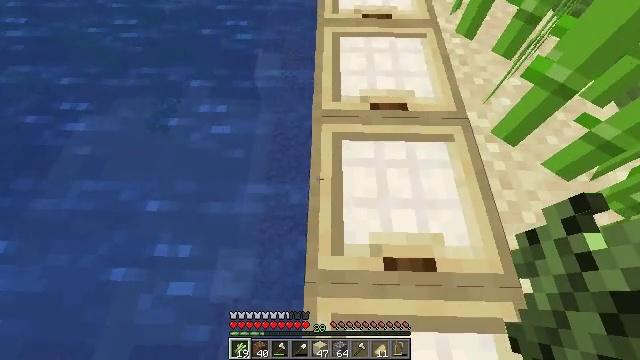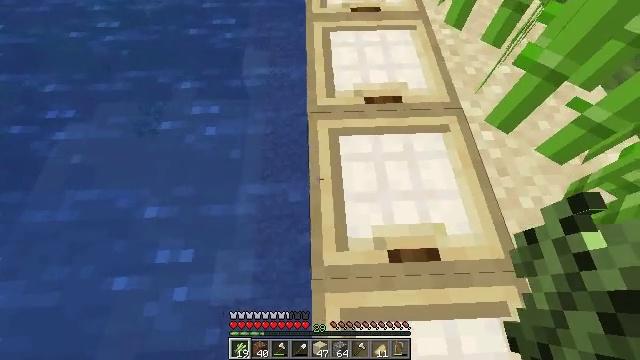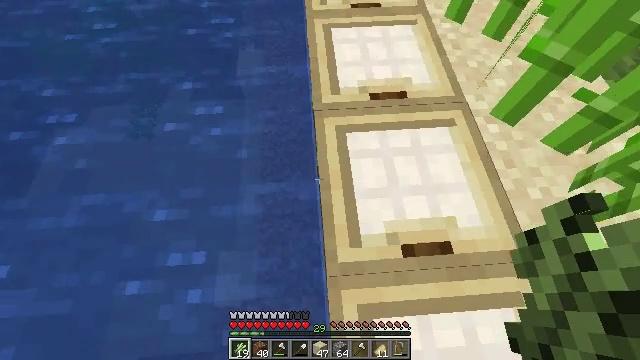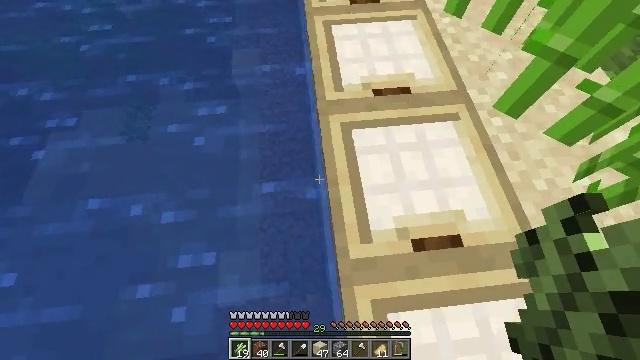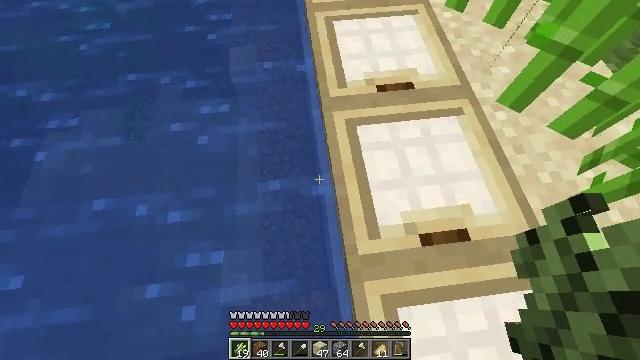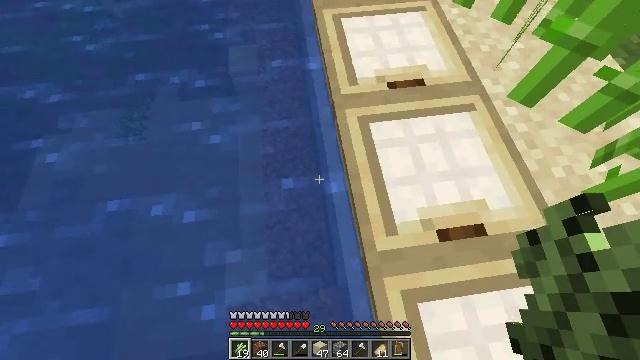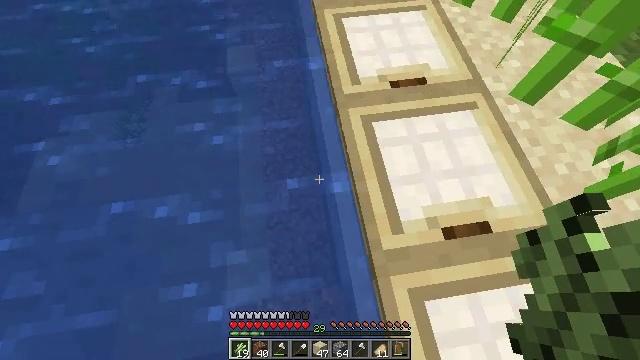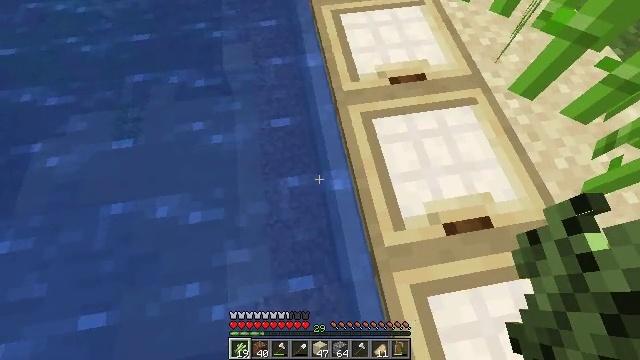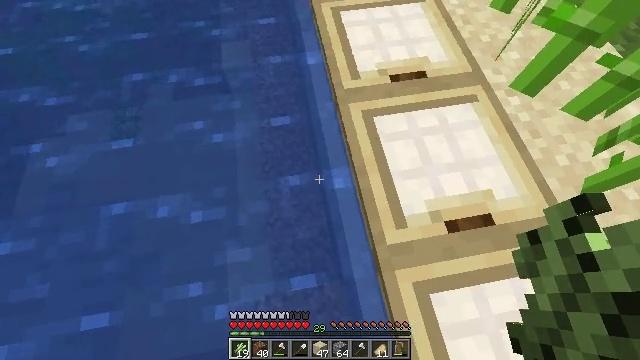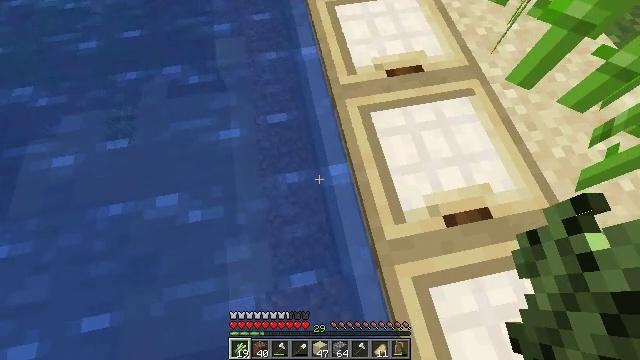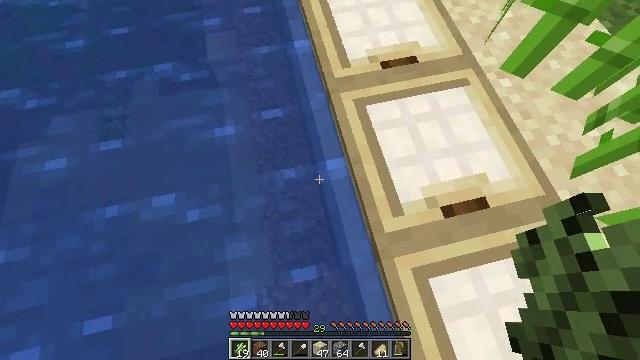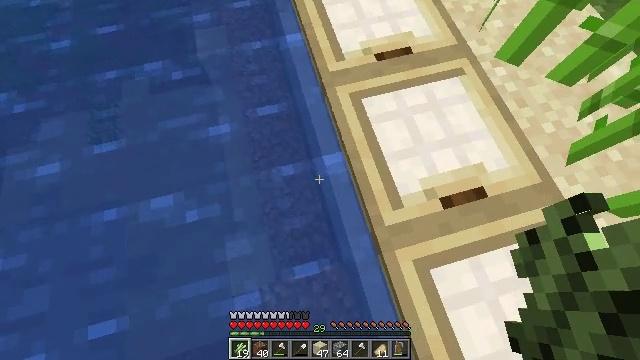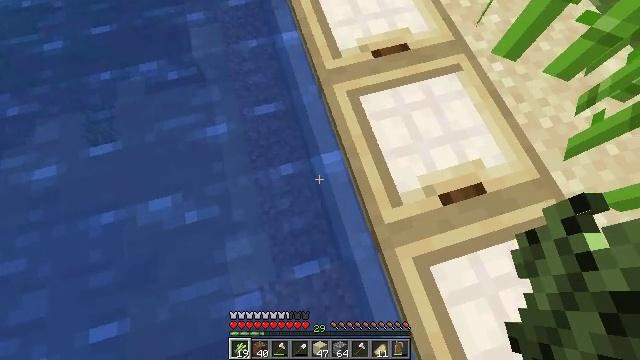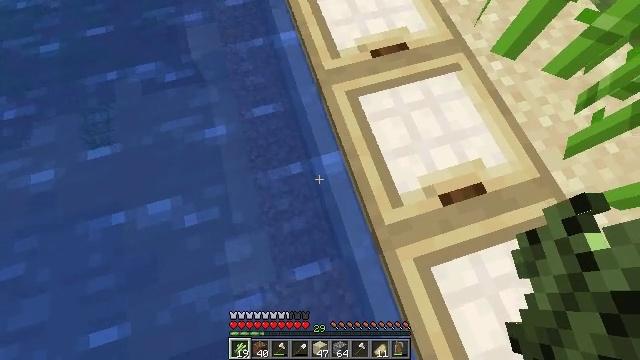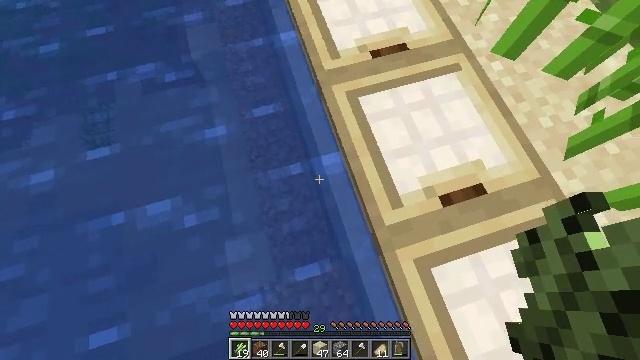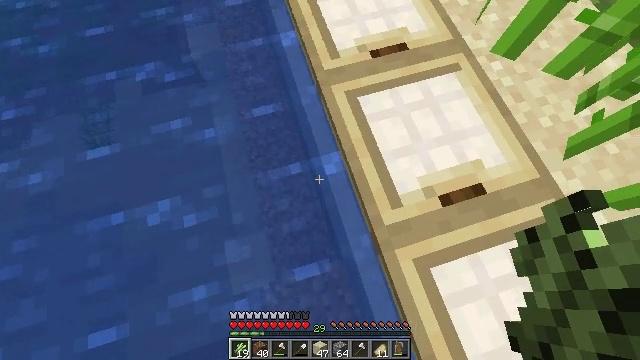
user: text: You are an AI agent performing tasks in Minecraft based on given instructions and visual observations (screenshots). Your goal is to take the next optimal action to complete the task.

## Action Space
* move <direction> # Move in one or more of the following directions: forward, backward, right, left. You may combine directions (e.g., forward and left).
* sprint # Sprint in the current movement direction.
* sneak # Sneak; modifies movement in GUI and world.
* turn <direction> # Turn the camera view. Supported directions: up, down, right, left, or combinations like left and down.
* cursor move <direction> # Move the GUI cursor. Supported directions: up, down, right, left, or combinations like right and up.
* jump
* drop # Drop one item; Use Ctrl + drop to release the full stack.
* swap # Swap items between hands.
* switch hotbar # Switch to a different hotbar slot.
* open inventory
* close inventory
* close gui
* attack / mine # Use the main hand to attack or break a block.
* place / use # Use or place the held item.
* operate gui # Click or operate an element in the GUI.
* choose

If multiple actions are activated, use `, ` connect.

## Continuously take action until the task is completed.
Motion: motion action
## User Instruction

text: Turn sandstone into a sandstone slab.
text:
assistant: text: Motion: move left, sneak, turn right
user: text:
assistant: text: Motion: move left, sneak, turn right
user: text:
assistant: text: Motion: move left, sneak, turn right
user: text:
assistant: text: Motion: move left, sneak, turn right
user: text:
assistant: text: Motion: move left, sneak
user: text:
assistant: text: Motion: move left, sneak
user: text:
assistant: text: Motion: move left, sneak
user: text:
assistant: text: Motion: move left, sneak
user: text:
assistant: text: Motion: move left, sneak, turn right
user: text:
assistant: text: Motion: move left, sneak, turn right and down
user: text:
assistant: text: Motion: move left, sneak, turn right and down
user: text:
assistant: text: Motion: move left, sneak, turn right
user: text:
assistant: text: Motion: sneak
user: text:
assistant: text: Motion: sneak
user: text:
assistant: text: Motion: sneak
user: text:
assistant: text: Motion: sneak
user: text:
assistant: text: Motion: sneak
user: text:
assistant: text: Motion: sneak
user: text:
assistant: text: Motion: sneak
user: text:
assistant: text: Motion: sneak
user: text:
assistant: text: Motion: sneak
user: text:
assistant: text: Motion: no_op
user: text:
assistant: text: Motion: no_op
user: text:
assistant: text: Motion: turn up
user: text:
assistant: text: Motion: no_op
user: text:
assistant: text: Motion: no_op
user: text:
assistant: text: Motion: no_op
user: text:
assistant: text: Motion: no_op
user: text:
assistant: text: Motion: turn up
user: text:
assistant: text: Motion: no_op